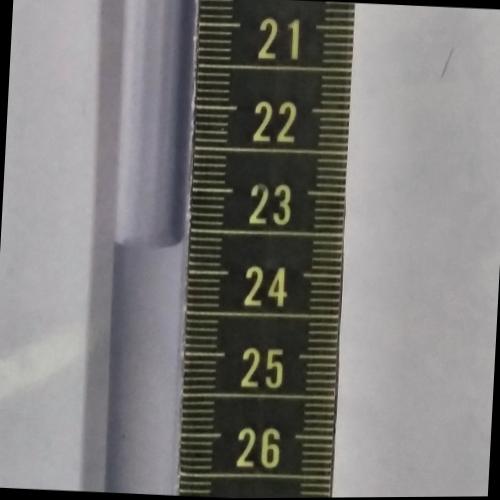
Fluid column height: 23.7 cm